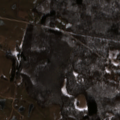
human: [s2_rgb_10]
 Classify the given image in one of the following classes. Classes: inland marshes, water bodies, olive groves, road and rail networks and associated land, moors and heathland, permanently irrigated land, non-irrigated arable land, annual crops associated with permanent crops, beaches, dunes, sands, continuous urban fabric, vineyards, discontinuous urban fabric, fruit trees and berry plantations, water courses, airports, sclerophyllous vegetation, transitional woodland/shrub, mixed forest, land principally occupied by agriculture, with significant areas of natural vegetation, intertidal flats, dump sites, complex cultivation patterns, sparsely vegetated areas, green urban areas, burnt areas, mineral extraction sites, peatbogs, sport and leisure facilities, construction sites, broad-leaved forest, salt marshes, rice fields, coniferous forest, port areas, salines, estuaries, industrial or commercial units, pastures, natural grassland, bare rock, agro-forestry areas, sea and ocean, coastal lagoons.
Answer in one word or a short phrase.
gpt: pastures, complex cultivation patterns, broad-leaved forest